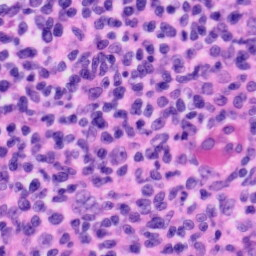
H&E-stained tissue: Tonsil